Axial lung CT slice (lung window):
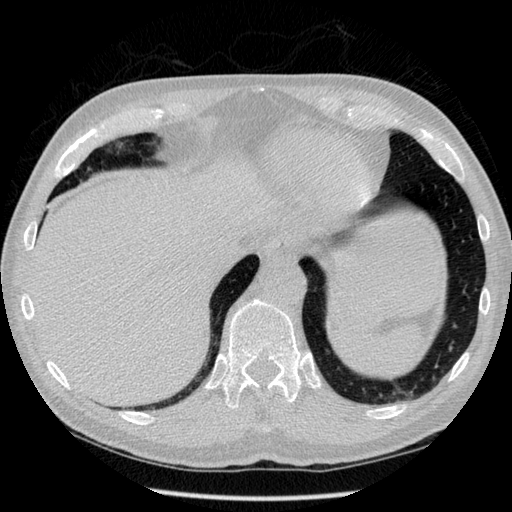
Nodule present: no